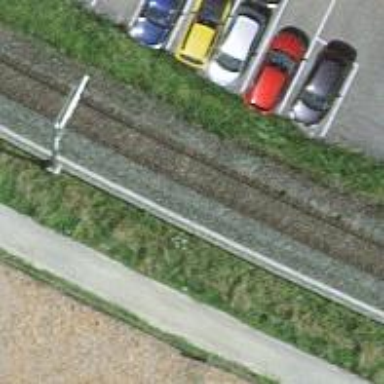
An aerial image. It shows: Single railway track with electrification through contact line.